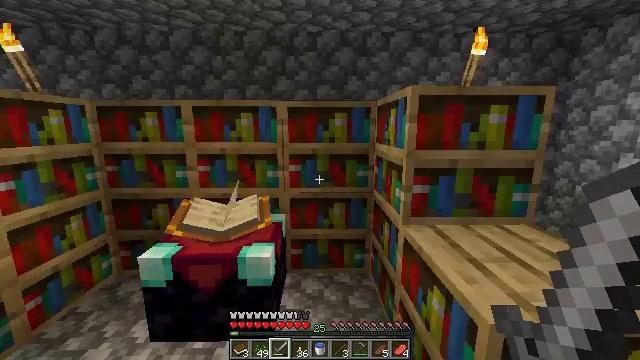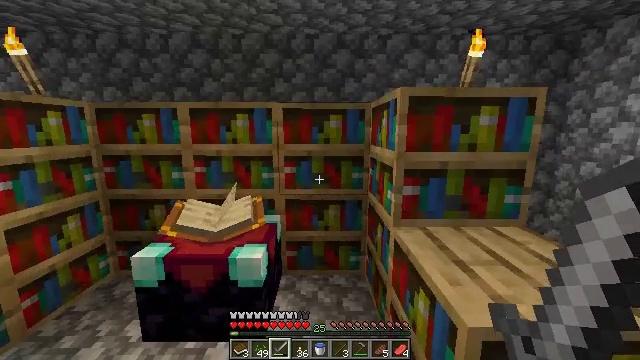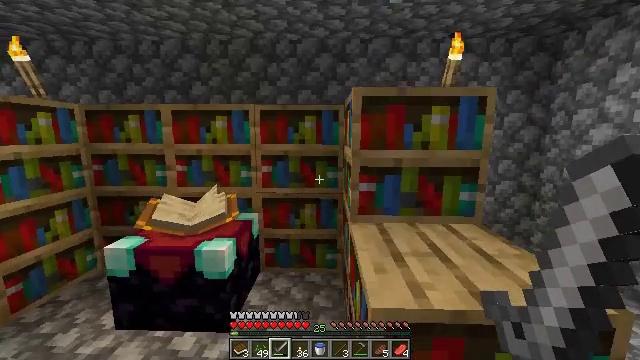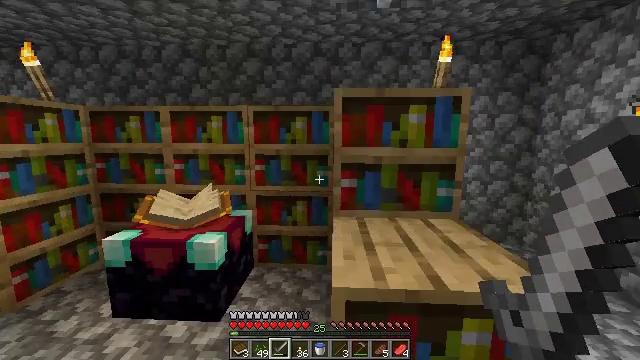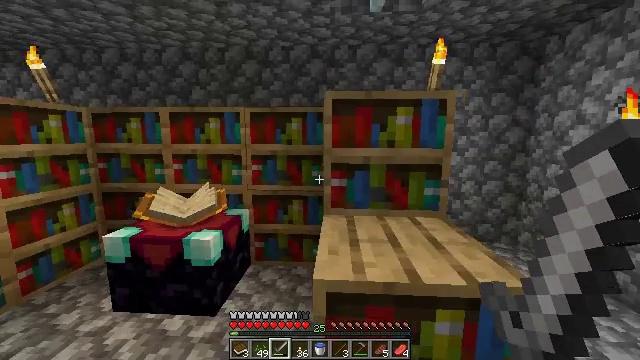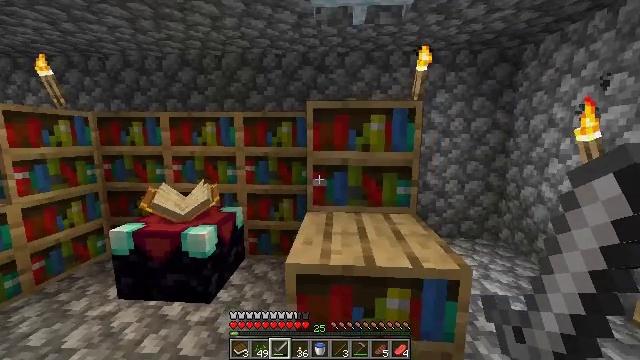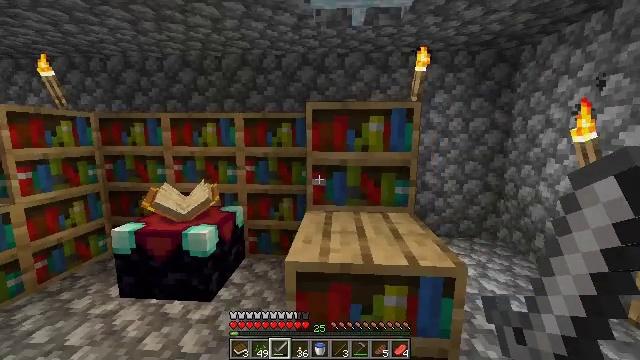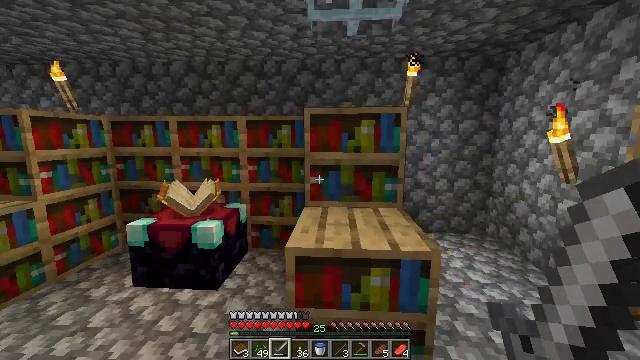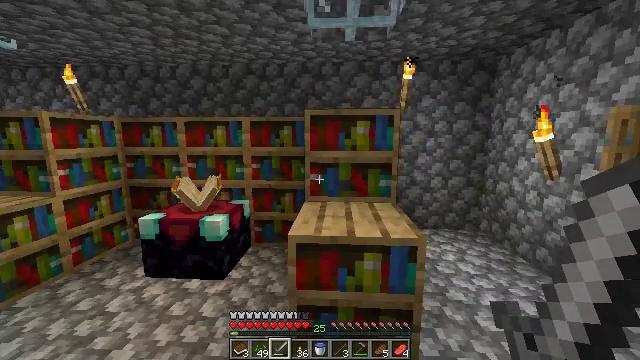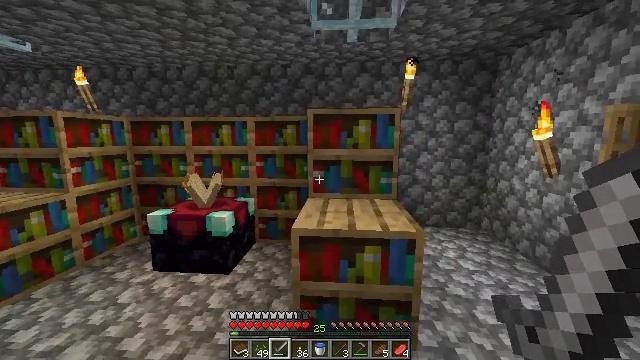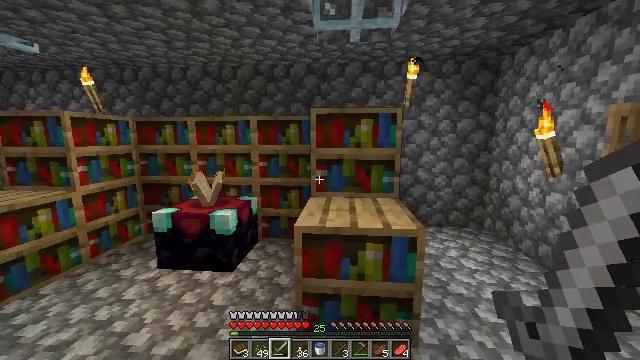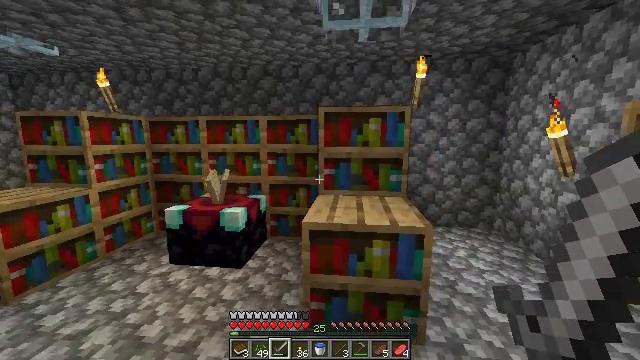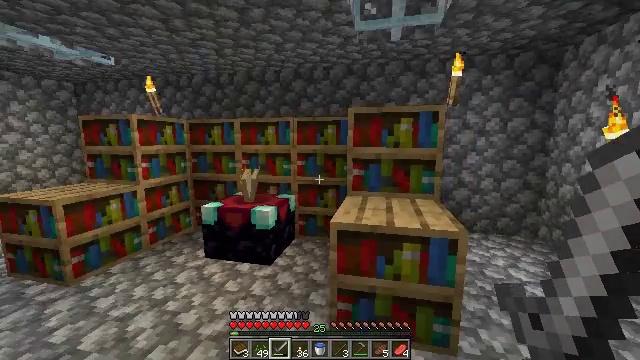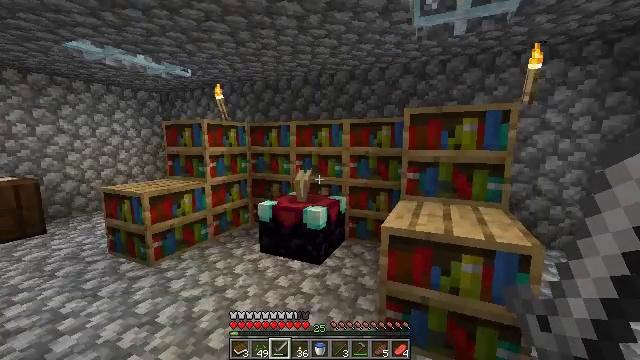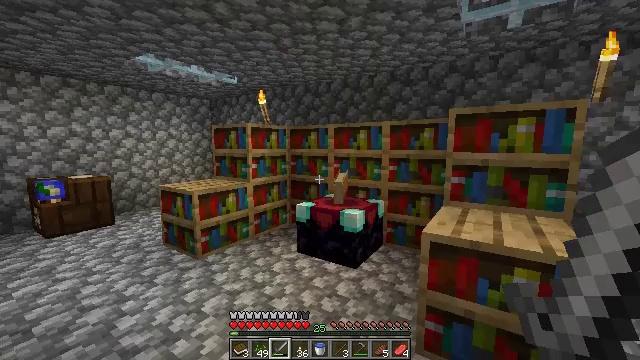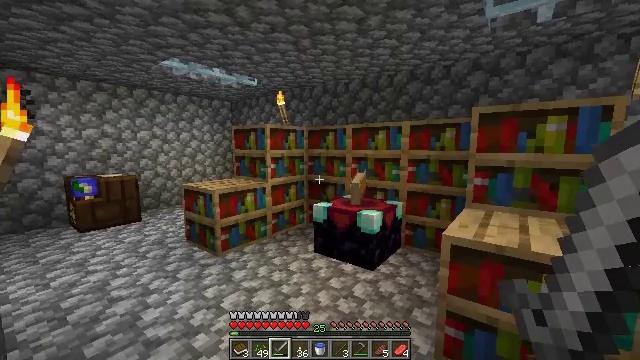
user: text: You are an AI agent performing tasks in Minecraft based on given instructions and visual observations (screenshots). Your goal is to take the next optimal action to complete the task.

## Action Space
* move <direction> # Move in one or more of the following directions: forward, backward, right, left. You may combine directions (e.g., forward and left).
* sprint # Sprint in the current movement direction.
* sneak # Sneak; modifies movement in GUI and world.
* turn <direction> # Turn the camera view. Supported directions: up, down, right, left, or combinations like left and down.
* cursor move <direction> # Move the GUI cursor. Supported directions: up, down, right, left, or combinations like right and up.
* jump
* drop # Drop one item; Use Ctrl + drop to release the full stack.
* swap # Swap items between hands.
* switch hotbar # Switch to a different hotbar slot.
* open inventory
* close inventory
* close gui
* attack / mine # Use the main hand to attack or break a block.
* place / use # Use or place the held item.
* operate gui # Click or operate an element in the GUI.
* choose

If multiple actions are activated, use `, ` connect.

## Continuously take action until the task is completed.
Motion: motion action
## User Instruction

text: Mine the bookshelf to gather resources.
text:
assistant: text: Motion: move right
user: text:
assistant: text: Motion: move back and move right, turn left
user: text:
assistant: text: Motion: move back and move right, turn left
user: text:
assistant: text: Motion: move back and move right
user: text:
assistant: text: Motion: move back
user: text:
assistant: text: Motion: move back
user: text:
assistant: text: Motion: move back
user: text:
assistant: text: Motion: no_op
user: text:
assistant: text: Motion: no_op
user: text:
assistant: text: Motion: no_op
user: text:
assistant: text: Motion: turn left
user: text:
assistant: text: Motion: turn left
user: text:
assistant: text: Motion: turn left
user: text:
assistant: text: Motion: turn left
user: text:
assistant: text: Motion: turn left
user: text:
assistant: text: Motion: turn left
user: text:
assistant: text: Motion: move right
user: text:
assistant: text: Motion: move forward and move right
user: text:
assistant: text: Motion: move forward and move right, turn left
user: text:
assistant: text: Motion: move forward and move right, turn left and up
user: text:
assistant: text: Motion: move forward and move right, turn left
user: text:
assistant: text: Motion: move forward and move right
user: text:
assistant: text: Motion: move forward and move right
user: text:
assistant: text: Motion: move right
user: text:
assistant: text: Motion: move right
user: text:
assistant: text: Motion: move right
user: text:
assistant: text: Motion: move right
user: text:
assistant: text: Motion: move back
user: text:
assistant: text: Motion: move back
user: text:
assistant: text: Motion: move back